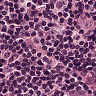
Metastatic tissue present: no